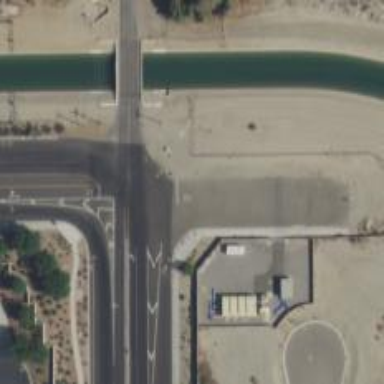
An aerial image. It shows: Unmarked crossing on the road.